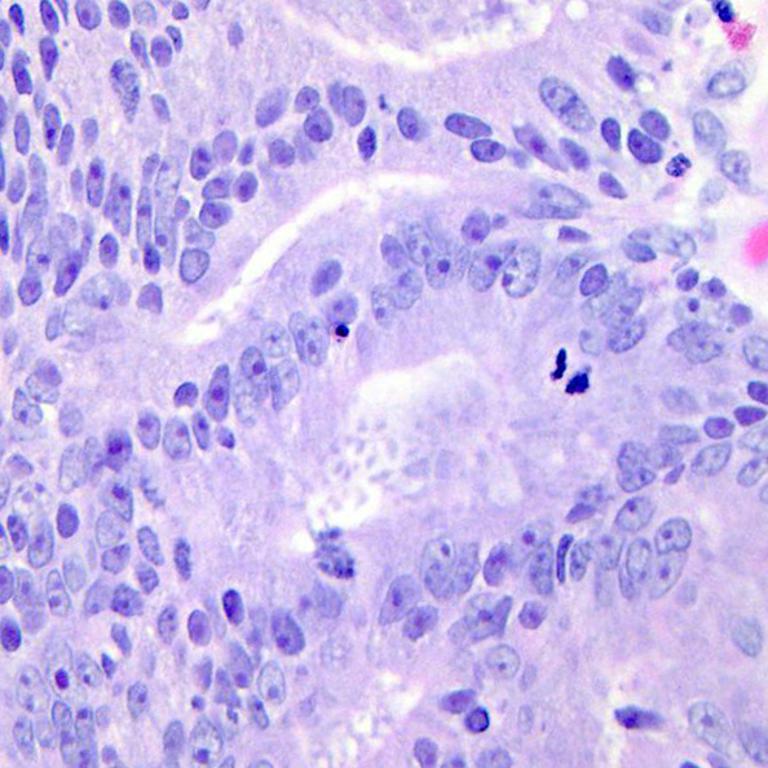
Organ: colon
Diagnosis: adenocarcinomas